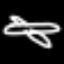
Label: airplane